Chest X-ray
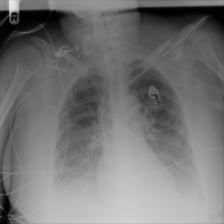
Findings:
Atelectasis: negative
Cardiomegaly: negative
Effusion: positive
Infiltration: negative
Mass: negative
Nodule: negative
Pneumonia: negative
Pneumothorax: negative
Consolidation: negative
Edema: negative
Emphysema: negative
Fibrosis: negative
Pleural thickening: negative
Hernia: negative